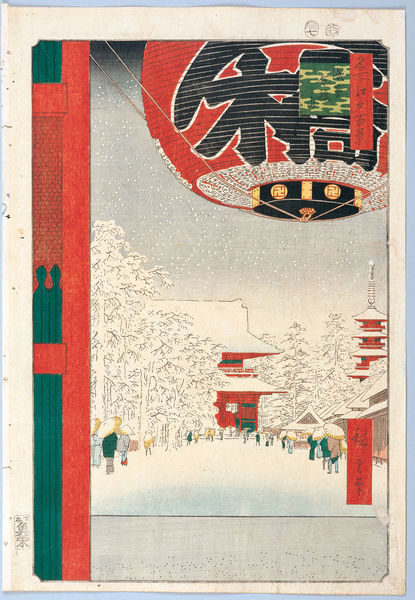
Titel: 100 berühmte Ansichten von Edo
Künstler: Utagawa Hiroshige
Schlagwörter: baum, blau, weiß, bäume, grün, menschen, hüte, laterne, schwarz, straße, zeichnung, dach, gebäude, haus, rot, schnee, weg, bild, turm, hellblau, holzschnitt, japan, schrift, säcke, dächer, allee, winter, court, crowd, lamp, men, people, red, white, window, women, black, gray, green, grey, painting, yellow, japanese, japanisch, schriftzeichen, china, sky, tree, building, house, houses, street, trees, village, tempel, snow, light, path, view, unfertig, color, graphic, hats, pagode, chinesische kunst, door, scene, city, lantern, leaves, schneien, temple, inscription, buildings, kalligraphie, home, chinese, asian, colour, lampion, buddhismus, globe, schrin, doorway, umbrella, näume, tall, umbrellas, traditional, banner, sign, homes, asia, snowing, holidays, characters, woodprint, snowy, pgode, pagoda, snowjapan, wniter, snowfall, holidazs, rot-grün, chinese lantern, shintoismus, kyoto